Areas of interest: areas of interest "Sport and cultural"
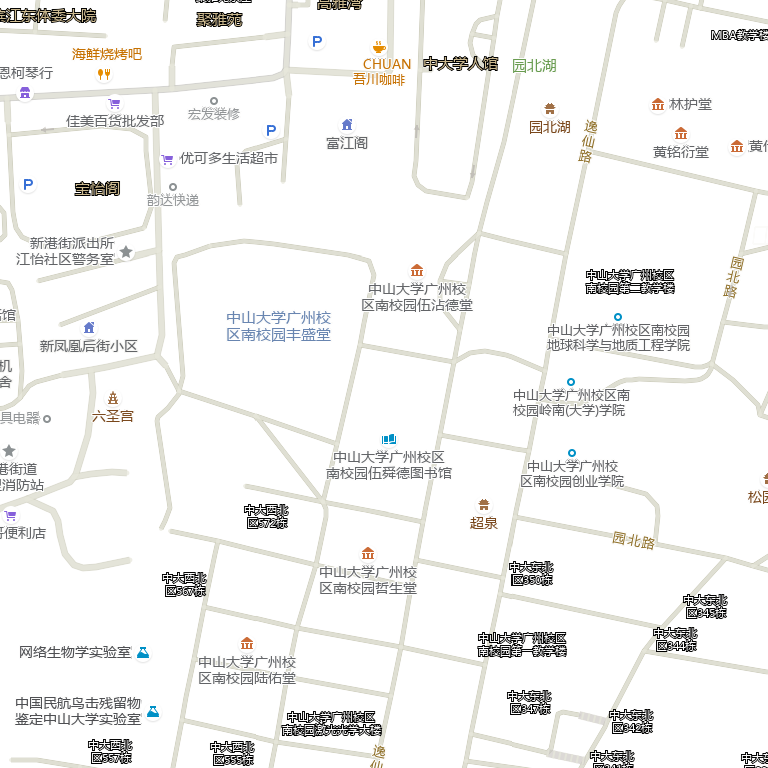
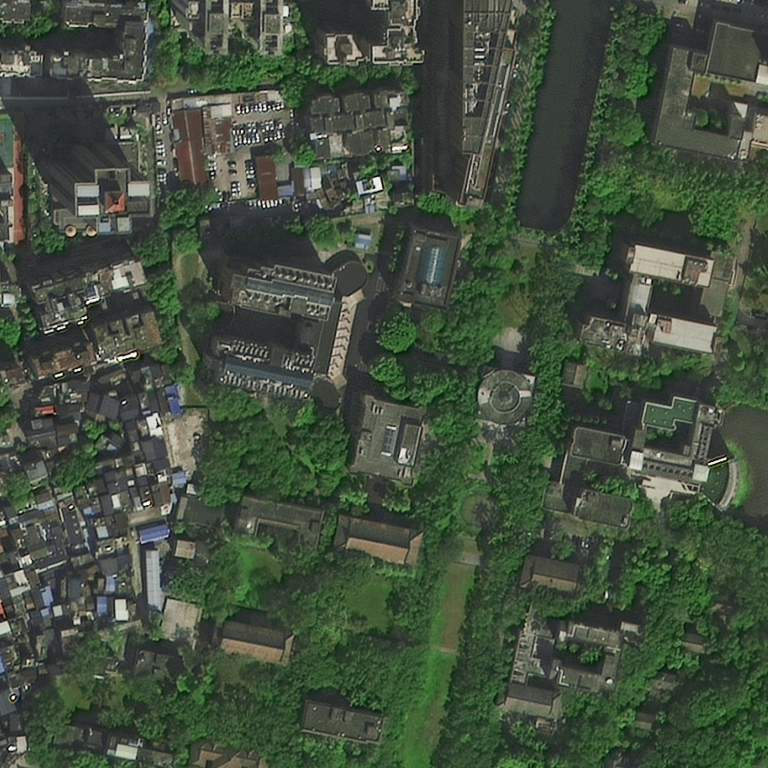